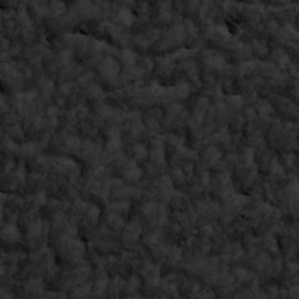
Label: non_frost